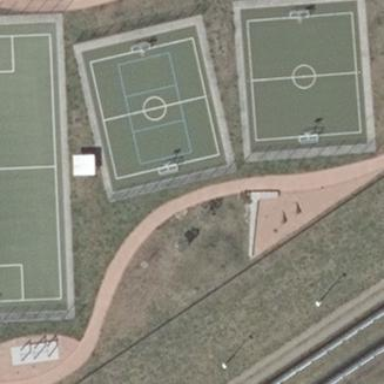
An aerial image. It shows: Basketball court on leisure land pitch.